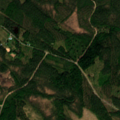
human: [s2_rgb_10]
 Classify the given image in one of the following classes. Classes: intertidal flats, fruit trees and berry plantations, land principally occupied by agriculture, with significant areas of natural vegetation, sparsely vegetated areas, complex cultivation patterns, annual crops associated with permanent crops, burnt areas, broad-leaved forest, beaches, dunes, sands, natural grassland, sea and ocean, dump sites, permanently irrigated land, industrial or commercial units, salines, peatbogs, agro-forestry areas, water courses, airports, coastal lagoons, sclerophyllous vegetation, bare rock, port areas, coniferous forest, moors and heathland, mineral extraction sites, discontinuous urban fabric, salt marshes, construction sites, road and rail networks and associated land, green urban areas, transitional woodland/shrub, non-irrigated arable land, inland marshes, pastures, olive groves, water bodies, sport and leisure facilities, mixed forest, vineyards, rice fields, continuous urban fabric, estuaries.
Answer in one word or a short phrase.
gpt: coniferous forest, mixed forest, transitional woodland/shrub